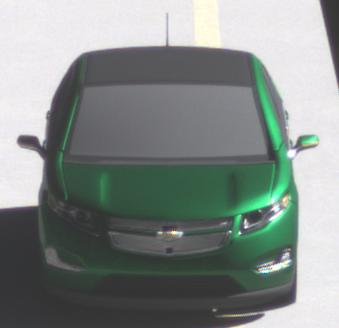
Make: Chevrolet
Model: Volt
Detailed model: Volt
Model produced from: 2011/11
Model produced until: 2014/08
Doors: 5
Color: green
Road condition: dry road
Daytime: morning or afternoon
Contrast: high contrast